Group 1:
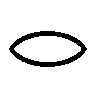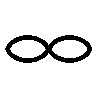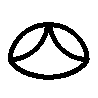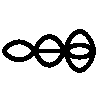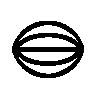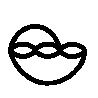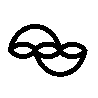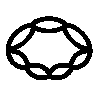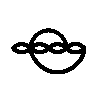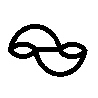
Group 2:
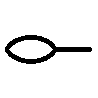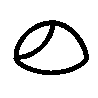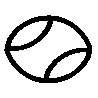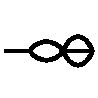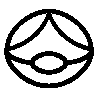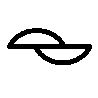
Rule separating the two groups: Start with a rectangle subdivided further into rectangles and shrink the vertical lines into points vs. the shape does not result from this process.
Concepts: imagined_motion, topological_transformation
Comments: The description in terms of rectangles was noted by Sridhar Ramesh when he solved this.

All examples in this Bongard Problem feature arced line segments connected at endpoints; these segments do not cross across one another and they are nowhere vertical; they never double back over themselves in the horizontal direction.
Furthermore, in each example, there is a single leftmost point and a single rightmost point, and every segment is part of a path bridging between them. So, there is a topmost total path of segments and bottommost total chain of segments.

Any picture on the left can be turned into a subdivided rectangle by the process of expanding points into vertical lines.

Here is another answer:
"Right examples: some junction point has a single line coming out from either the left or right side."

If there is some junction point with only a single line coming out from a particular side, the point cannot be expanded into a vertical segment with two horizontal segments bookending its top and bottom (as it would be if this were a subdivision of a rectangle).

And this was the original, more convoluted idea of the author:
"Start with a string along the top path. Sweep it down, region-by-region, until it lies along the bottom path. The string may only enter a region when it fully covers that region's top edge and likewise it must exit by fully covering the bottom edge. Only in left images can this process be done so that no segment of the string ever hesitates."
Quite convoluted when spelled out in detail, but not terribly complicated to imagine visually. (See the keyword @unwordable.)

The string-sweeping answer is the same as the rectangle answer because a rectangle represents the animation of a string throughout an interval of time. (A horizontal cross-section of the rectangle represents the string, and the vertical position is time.) Distorting the rectangle into a new shape is the same as animating a string sweeping across that new shape.
In particular, shrinking vertical lines of a rectangle into points means just those points of the string stay still as the string sweeps down.
The principle that horizontal lines subdividing the original rectangle become the segments in the final picture corresponds to the idea that the string must enter or exit a single region all at once.
Author: Aaron David Fairbanks